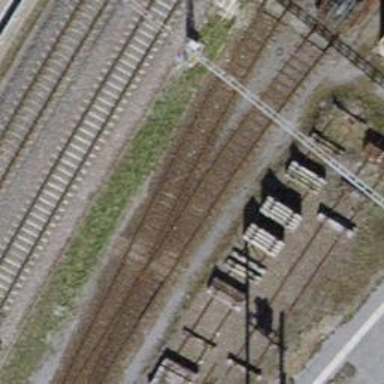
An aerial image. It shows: Railway yard with one track in service.